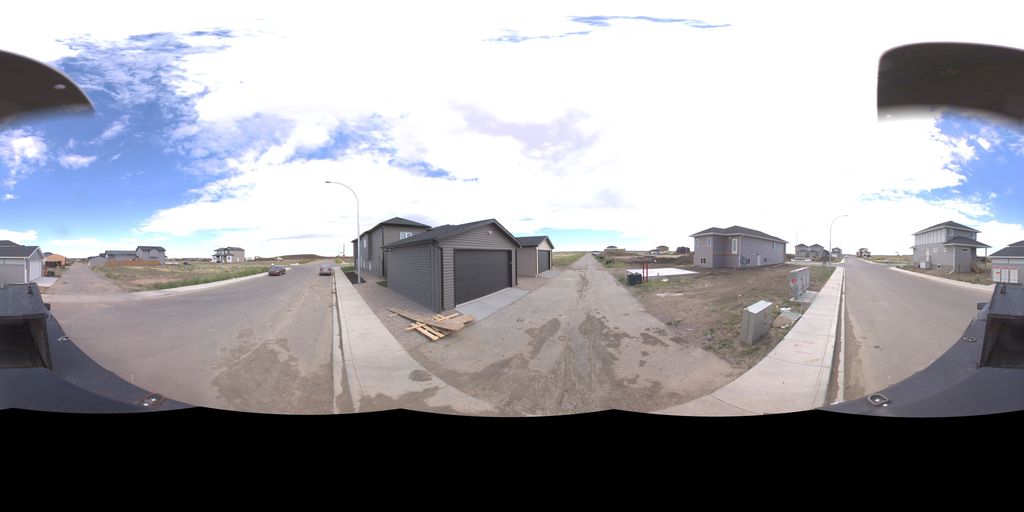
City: saskatoon